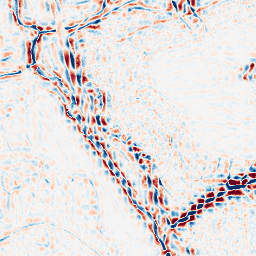
Category: wavelet
Decomposition family: wavelet_dwt
Decomposition parameters: wavelet: coif2
level: 3
Upsampling method: cubic_catmull_rom
Upsampling parameters: scale: 8
Upsampling scale: 8